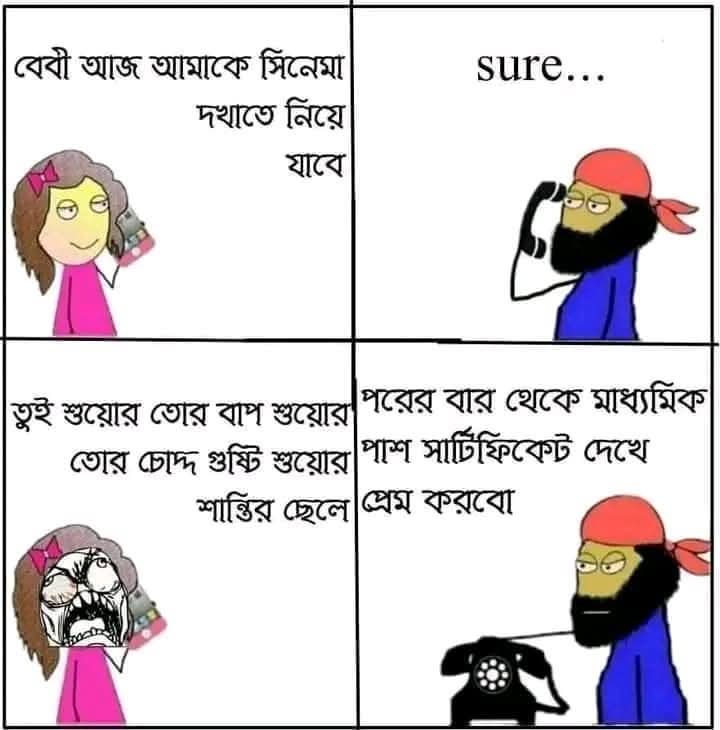
Text: বেবী আজ আমাকে সিনেমা দখাতে নিয়ে যাবে
sure...
তুই শুয়োর তোর বাপ শুয়োর তোর চোদ্দ গুষ্টি শুয়োর শান্তির ছেলে
পরের বার থেকে মাধ্যমিক পাশ সার্টিফিকেট দেখে প্রেম করবো
Label: Hate
Hate category: Personal Offence
Targeted group: Individual